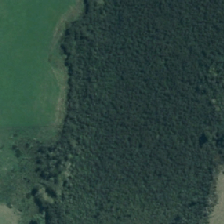
Land cover: herbaceous_freshwater_vege